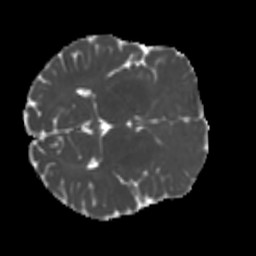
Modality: MD
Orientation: axial
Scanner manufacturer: siemens
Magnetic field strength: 3 T
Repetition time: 4 s
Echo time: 0.0594 s